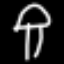
Label: mushroom